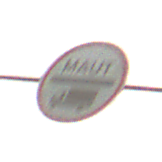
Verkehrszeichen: Mautpflicht
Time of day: SunriseSunset
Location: Outdoor (Nature)
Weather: PartlyCloudy
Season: NotSpecified
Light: Natural